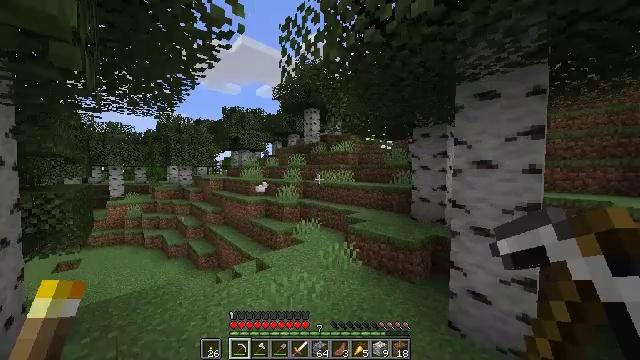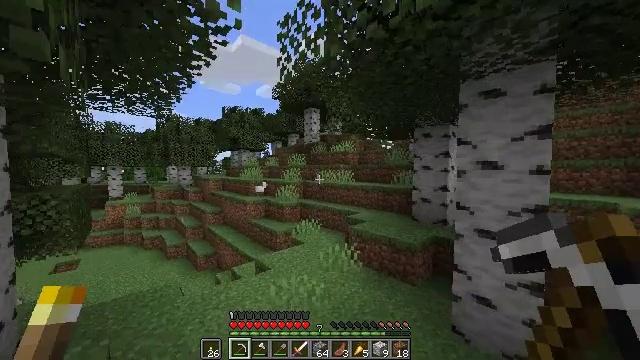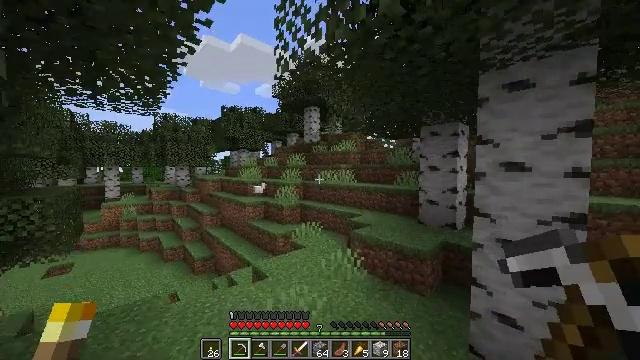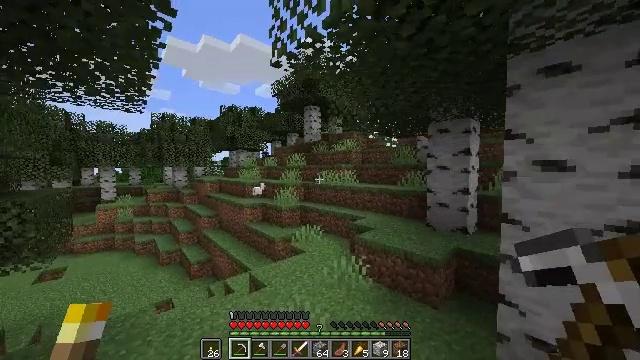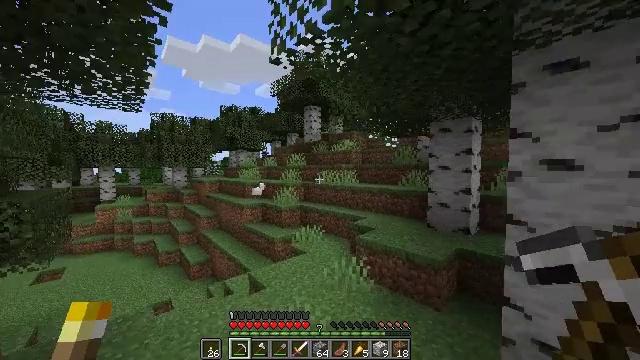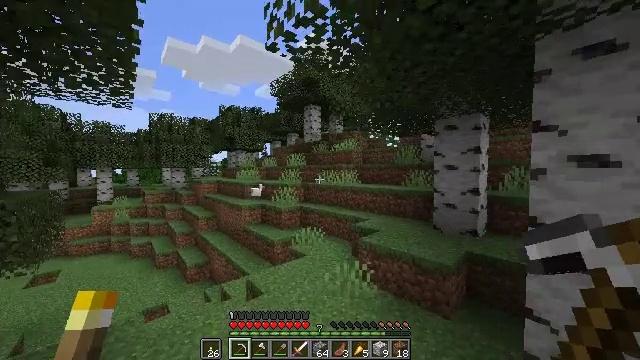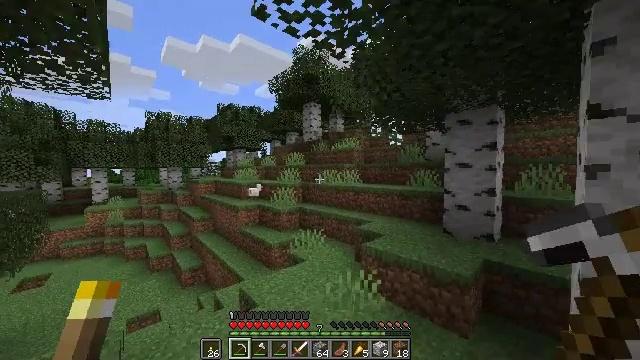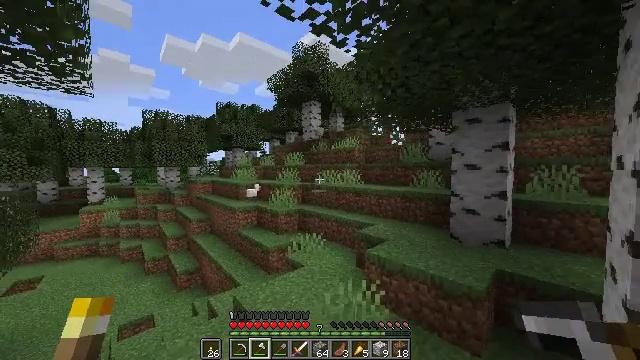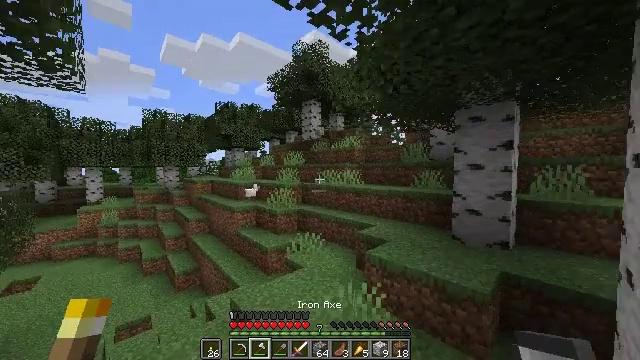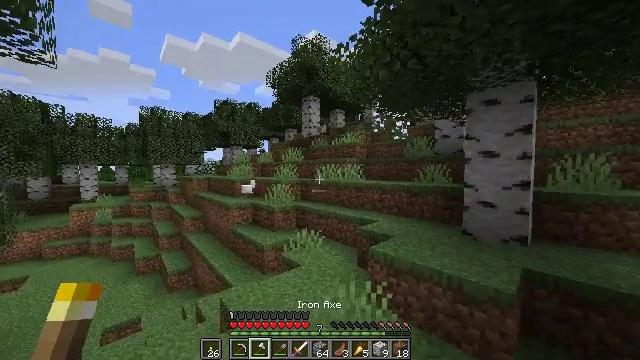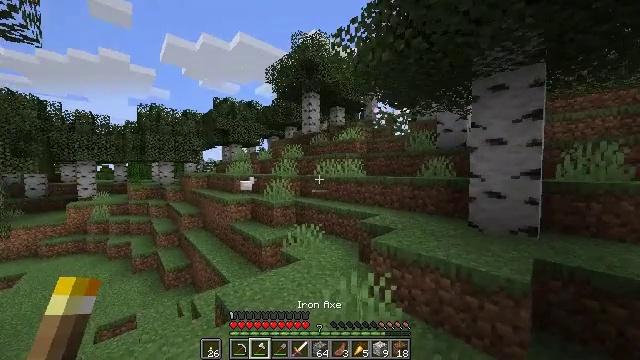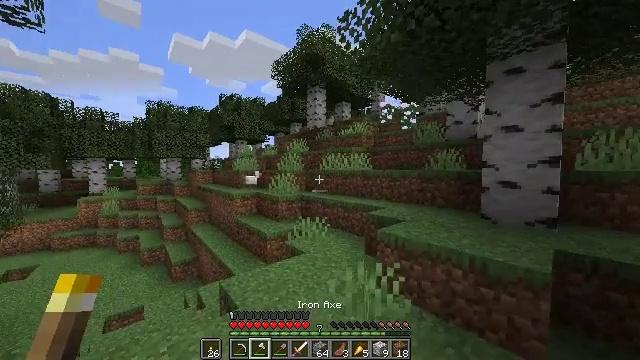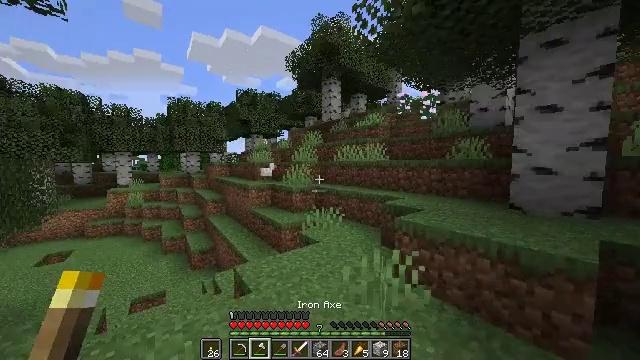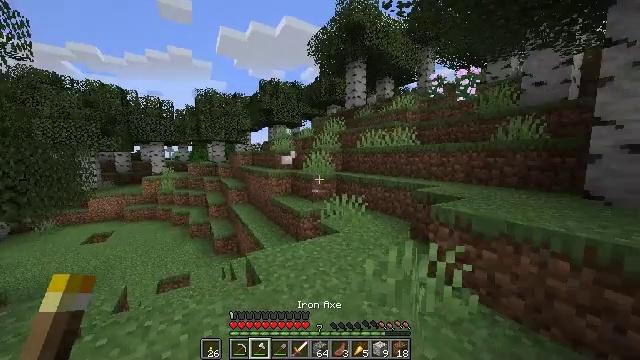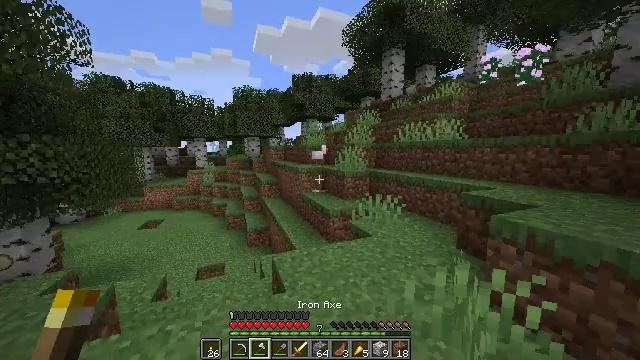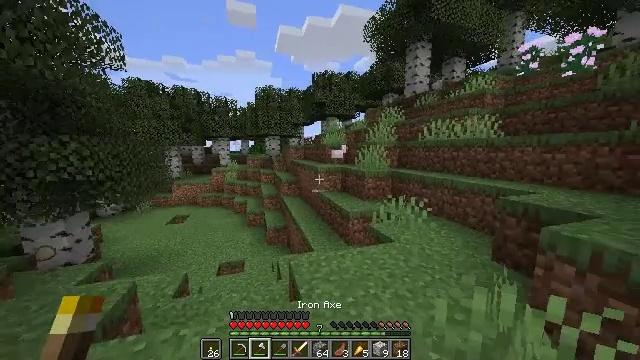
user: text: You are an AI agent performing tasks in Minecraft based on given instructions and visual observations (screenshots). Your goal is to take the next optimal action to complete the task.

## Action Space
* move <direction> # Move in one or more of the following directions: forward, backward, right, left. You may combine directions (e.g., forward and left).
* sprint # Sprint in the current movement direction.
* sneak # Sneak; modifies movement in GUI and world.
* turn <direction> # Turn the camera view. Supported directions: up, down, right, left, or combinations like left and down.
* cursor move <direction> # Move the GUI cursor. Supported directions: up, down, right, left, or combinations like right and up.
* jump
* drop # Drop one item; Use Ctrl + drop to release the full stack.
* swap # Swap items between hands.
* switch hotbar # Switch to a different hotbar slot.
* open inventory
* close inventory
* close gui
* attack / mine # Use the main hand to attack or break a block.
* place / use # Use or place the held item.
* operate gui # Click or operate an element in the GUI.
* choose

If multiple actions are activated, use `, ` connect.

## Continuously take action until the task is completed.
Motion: motion action
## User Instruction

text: Combat the chicken.
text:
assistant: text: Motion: move forward, sprint
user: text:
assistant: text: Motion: move forward, sprint
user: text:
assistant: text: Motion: move forward, sprint
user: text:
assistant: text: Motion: move forward, sprint
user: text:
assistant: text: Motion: move forward, sprint
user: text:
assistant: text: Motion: move forward, sprint
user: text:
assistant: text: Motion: move forward, sprint, switch to hotbar 2
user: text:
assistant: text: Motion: move forward, sprint, switch to hotbar 2
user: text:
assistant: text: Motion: move forward, sprint, switch to hotbar 2
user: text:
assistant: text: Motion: move forward, sprint, switch to hotbar 2
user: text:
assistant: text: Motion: move forward, sprint, turn left
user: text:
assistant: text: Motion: move forward, sprint, turn left and down
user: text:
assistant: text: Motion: move forward, sprint, turn left and down
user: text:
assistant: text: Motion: move forward, sprint, turn left and down
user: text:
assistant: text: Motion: move forward, sprint, turn left
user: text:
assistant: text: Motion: move forward, sprint
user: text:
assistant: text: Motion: move forward, sprint
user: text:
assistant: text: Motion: move forward and move right, sprint
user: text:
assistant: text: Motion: move forward and move right, sprint
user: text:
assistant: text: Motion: move forward and move right, sprint
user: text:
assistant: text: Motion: move forward and move right, sprint
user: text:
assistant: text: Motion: move forward and move right, sprint
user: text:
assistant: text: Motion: move forward and move right, sprint, turn left
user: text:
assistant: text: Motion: move forward and move right, sprint
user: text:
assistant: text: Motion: move forward and move right, sprint
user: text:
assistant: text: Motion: move forward and move right, sprint
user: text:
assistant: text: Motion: move forward and move right, sprint
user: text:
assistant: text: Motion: move forward and move right, sprint
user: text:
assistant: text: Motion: move forward and move right, sprint
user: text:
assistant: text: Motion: move forward, sprint